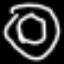
Label: donut